Question: I'm stuck right now with defining the dimension of each line. The list I want to scrape has various colors in it, and what disturbs me the most a selection:

As you can see the picture I try to analyze got a white background with green text. The selection background is grey with black text. And every second line has a slightly greyer background, but I managed to manipulate the contrast with a ColorMatrix.
Just for reference, I do have some other ColorMatrizes like Greyscale, Negative, SetContrast, SetBrightness and so on.
My method, which is searching the lines does work good with the most part of the picture, but the selection brakes it.
So now I'm stuck and don't know what to do. I googled for an hour, but didn't find a solution.
---
I thought, that maybe I can transform the background grey from the selection to white without affecting the text and greyscale the rest of the picture. But I can't find a ColorMatrix which does the job.
Do you know one or got a better solution?
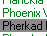
Answer: Why use a color-matrix at all?
It works (at least for your specific example) much easier with ImageMagick's '-threshold' operation:
'''
convert http://img18.imageshack.us/img18/210/lobbymd9.jpg -threshold 50% result.jpg
'''

Thresholding basically leaves over only 2 values (zero or maximum) for each color. Every value below the threshold gets set to 0, values above the threshold get set to 255 (or 65535 if working at 16-bit depth). The end effect is a pure black+white picture.